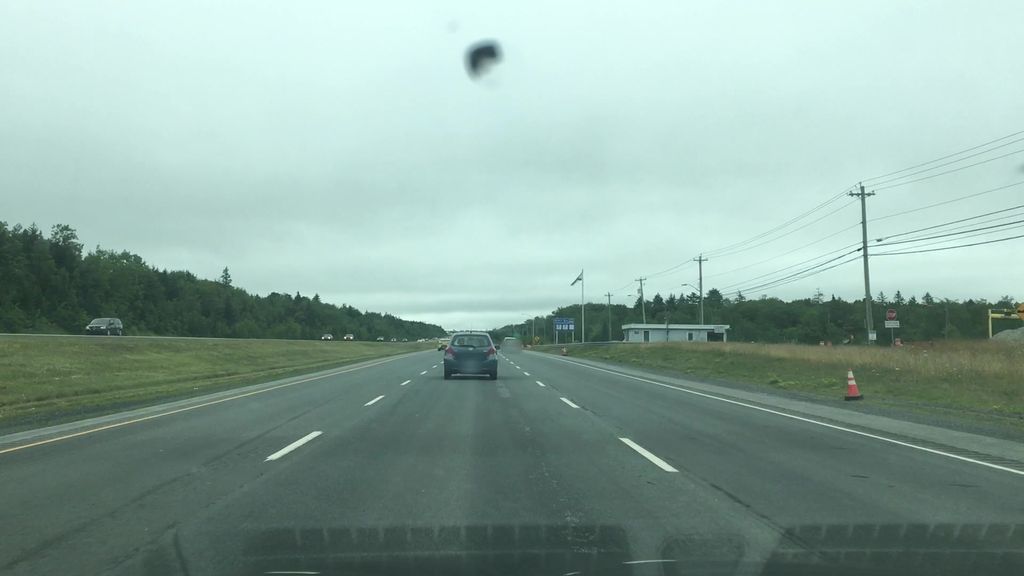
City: halifax